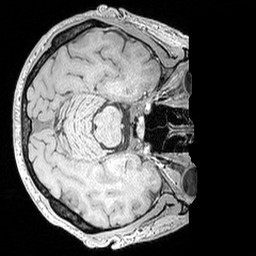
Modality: MP2RAGE
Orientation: axial
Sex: male
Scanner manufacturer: siemens
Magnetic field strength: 3 T
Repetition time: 5 s
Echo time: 0.00292 s